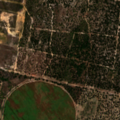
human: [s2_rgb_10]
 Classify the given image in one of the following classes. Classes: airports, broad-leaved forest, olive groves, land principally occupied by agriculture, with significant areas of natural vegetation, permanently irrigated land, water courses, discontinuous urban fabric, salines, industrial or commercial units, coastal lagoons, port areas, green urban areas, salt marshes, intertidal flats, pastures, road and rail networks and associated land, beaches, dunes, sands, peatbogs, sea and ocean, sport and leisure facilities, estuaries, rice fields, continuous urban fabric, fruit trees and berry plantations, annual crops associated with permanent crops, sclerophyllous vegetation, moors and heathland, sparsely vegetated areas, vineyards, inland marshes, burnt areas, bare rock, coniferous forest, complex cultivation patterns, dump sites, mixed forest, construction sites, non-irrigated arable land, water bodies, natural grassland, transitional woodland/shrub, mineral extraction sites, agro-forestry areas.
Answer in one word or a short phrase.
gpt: continuous urban fabric